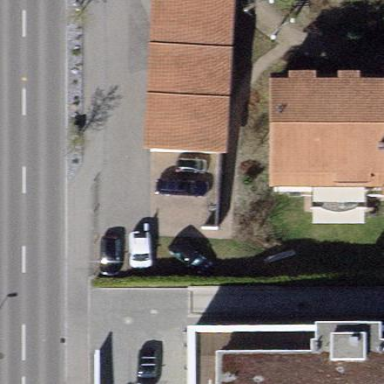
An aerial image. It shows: Garage building.